Field crop: maize
Growth stage: 2
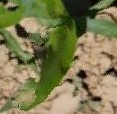
Species: maize